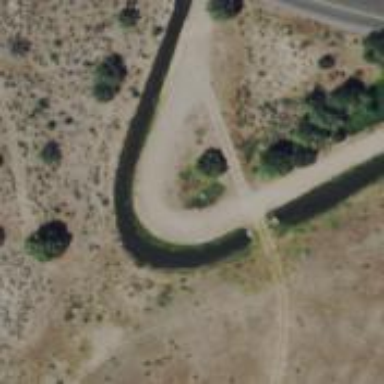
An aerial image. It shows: Canal.